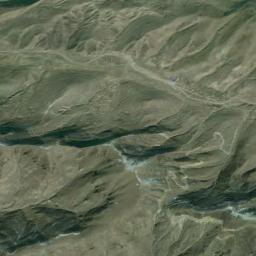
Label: mountain